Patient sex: F
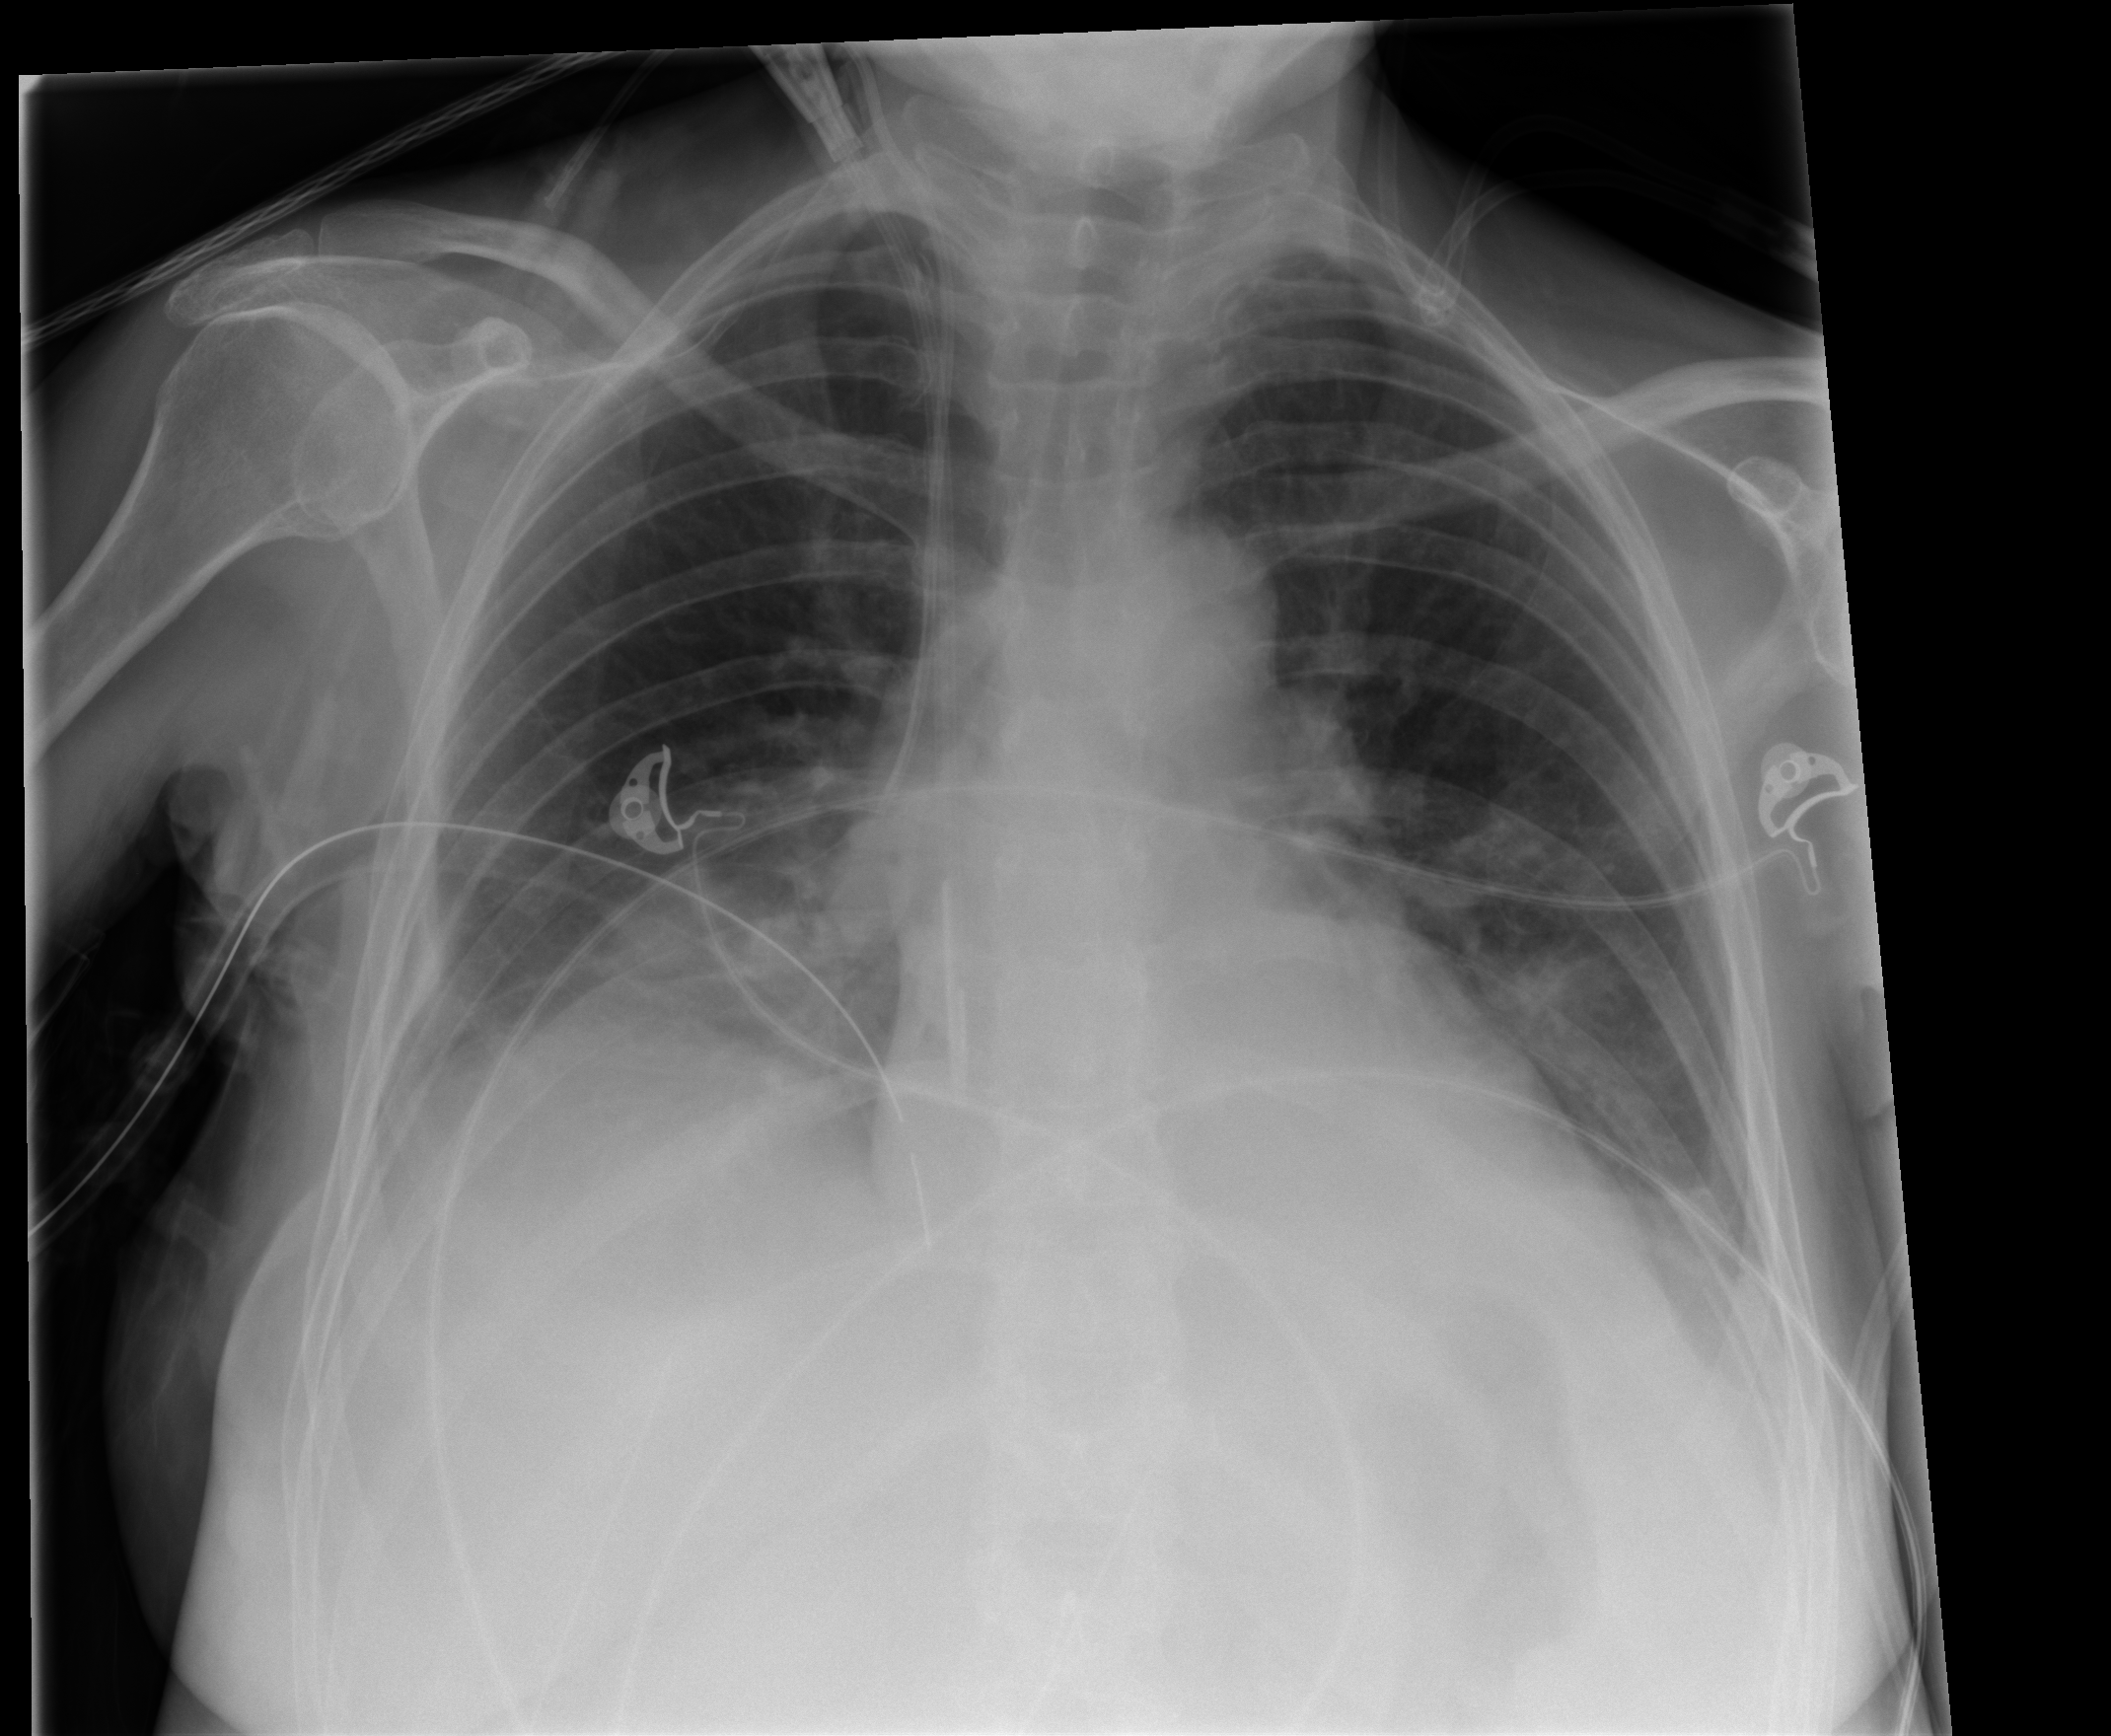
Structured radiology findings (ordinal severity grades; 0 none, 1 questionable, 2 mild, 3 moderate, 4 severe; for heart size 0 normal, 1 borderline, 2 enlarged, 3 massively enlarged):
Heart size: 0
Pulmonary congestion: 0
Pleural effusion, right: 1
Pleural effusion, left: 1
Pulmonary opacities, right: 0
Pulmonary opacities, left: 0
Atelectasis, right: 2
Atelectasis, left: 2